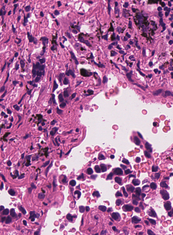
Tumor epithelial tissue: yes
Tumor-associated stroma tissue: yes
Normal tissue: no